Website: lowes
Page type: billing-address
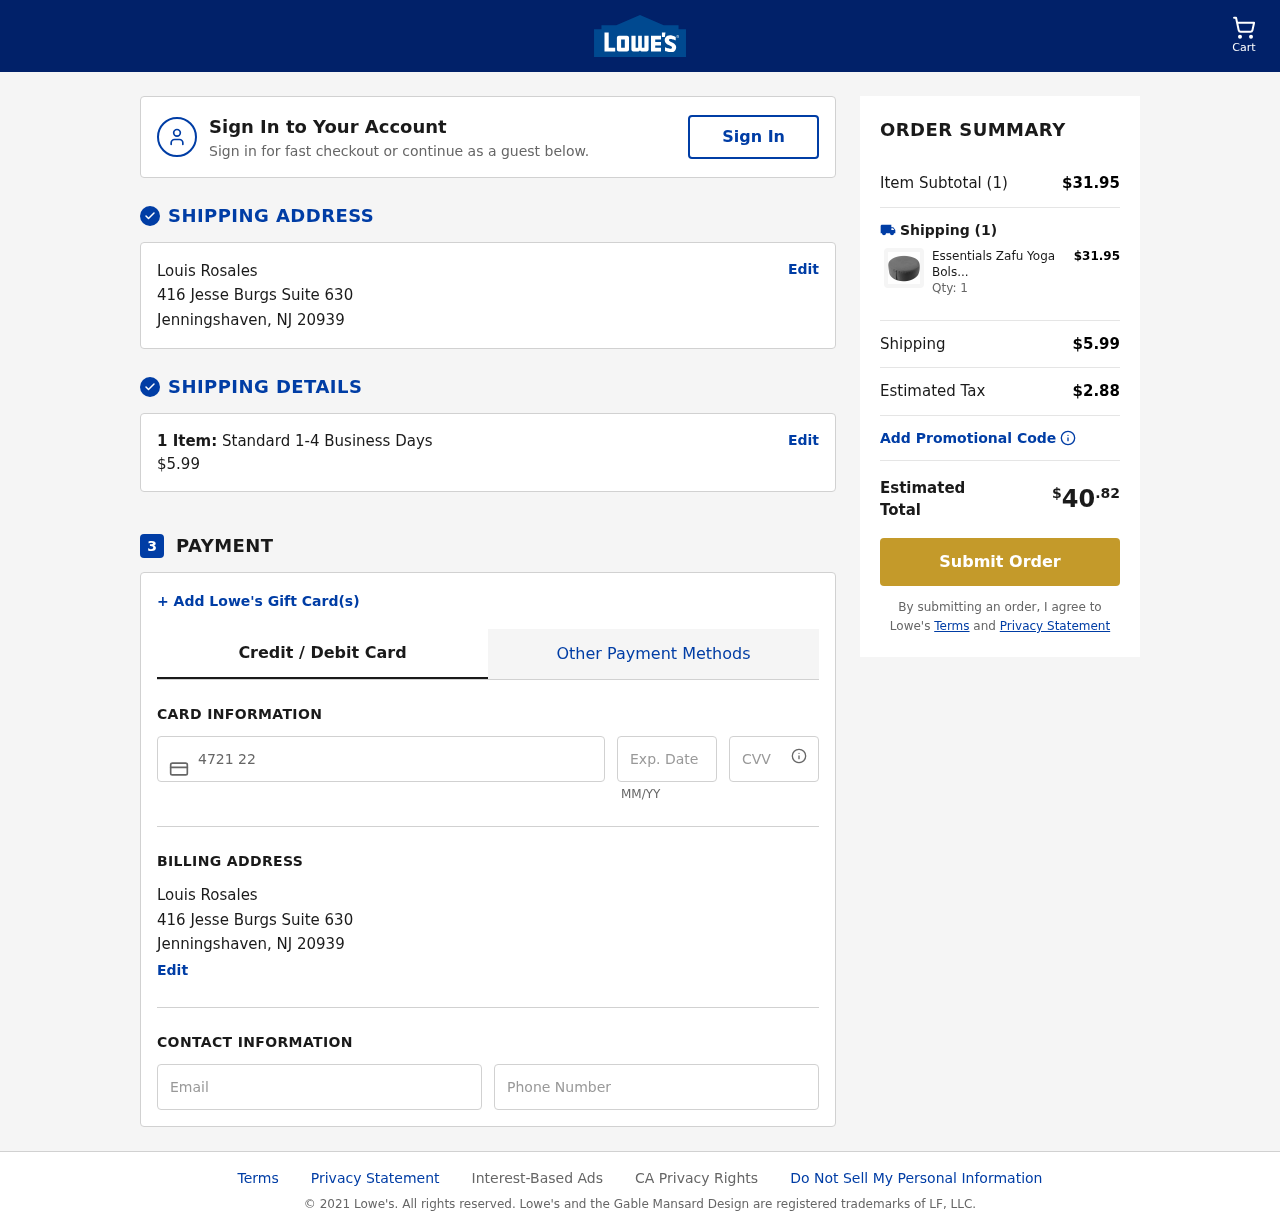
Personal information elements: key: PII_CARD_CVV
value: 921
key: PII_CARD_EXPIRY
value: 04/28
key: PII_CARD_NUMBER
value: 4721 2263 8911 8259
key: PII_CITY
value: Jenningshaven
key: PII_EMAIL
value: louis.rosales@hotmail.com
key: PII_FULLNAME
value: Louis Rosales
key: PII_PHONE
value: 4676051741
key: PII_POSTCODE
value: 20939
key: PII_STATE_ABBR
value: NJ
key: PII_STREET
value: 416 Jesse Burgs Suite 630
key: PII_FULLNAME2
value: Louis Rosales
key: PII_STREET2
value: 416 Jesse Burgs Suite 630
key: PII_CITY2
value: Jenningshaven
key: PII_STATE_ABBR2
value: NJ
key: PII_POSTCODE2
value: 20939
Product elements: key: PRODUCT1_NAME
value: Essentials Zafu Yoga Bolster Pillow (Grey)
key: PRODUCT1_PRICE
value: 31.95
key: PRODUCT1_QUANTITY
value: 1
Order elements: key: ORDER_NUM_ITEMS
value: Cart
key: ORDER_NUM_ITEMS
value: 1 Item:
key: ORDER_NUM_ITEMS
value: Item Subtotal (1)
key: ORDER_SHIPPING_COST
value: $5.99
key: ORDER_SUBTOTAL
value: $31.95
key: ORDER_TAX
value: $2.88
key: ORDER_TOTAL
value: $40.82